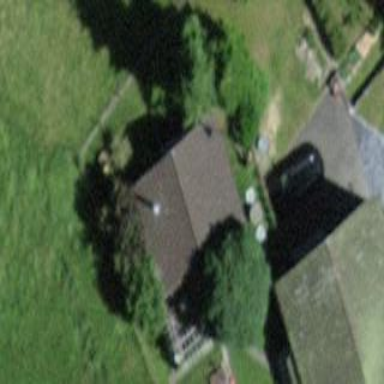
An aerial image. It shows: Shed building.